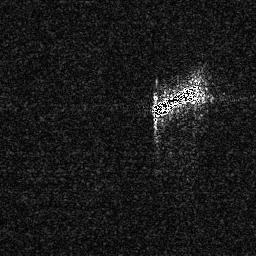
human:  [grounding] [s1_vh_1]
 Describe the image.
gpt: In the satellite image, there is  <ref>1 large ship </ref> <box>[[58, 31, 80, 45, 0]]</box> located at center.